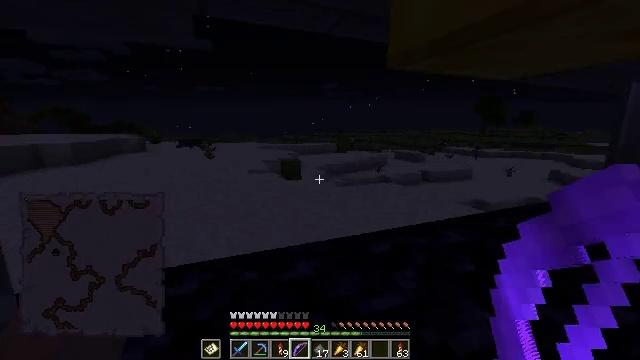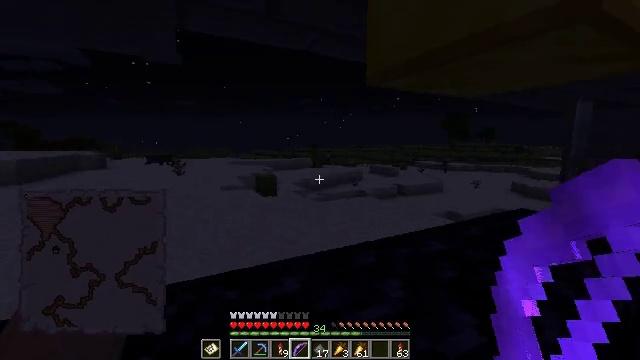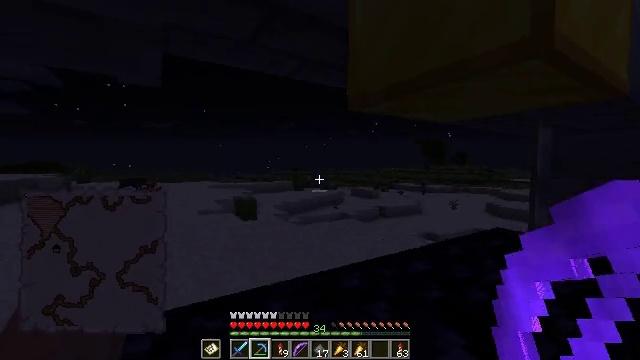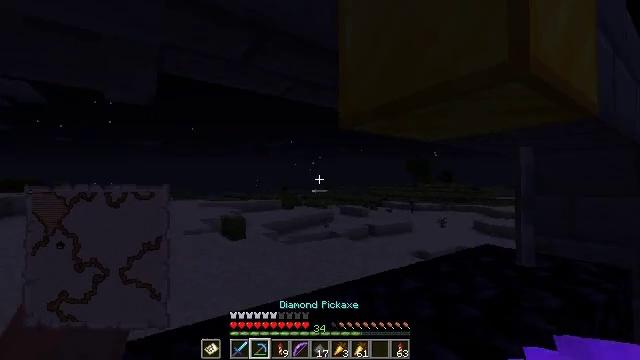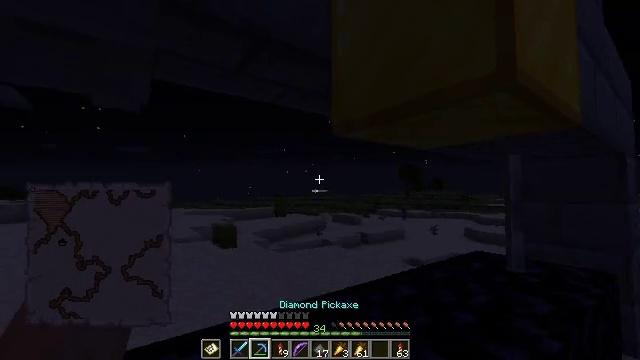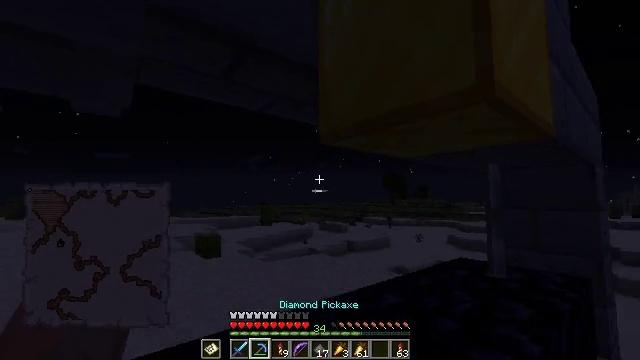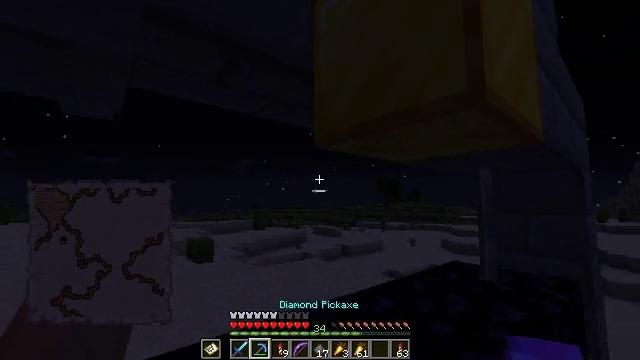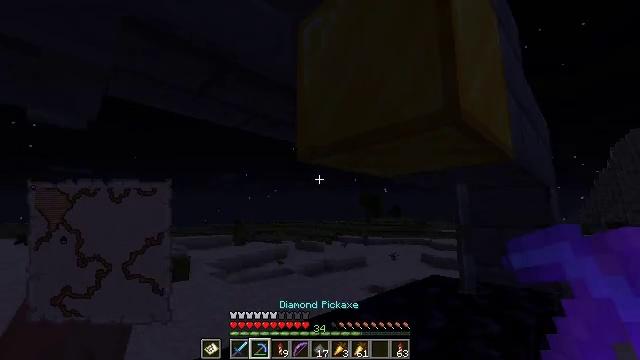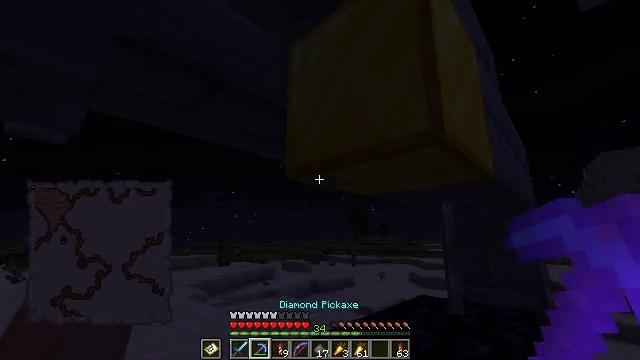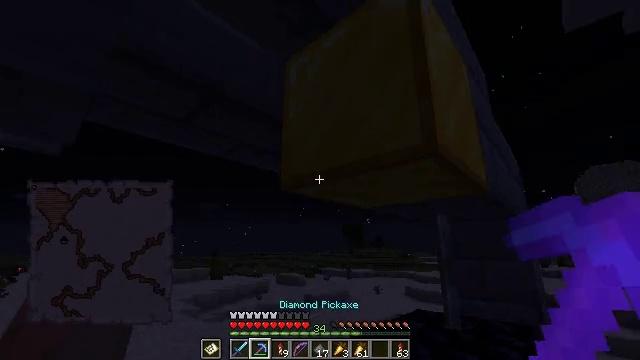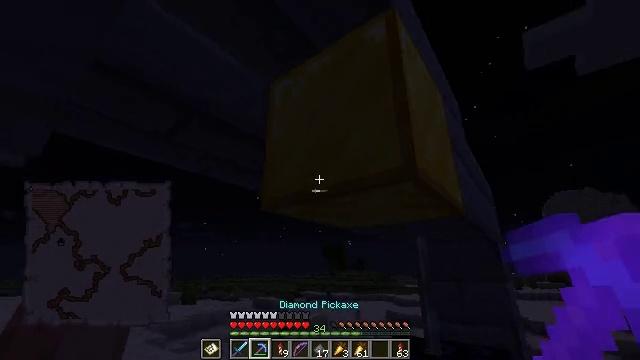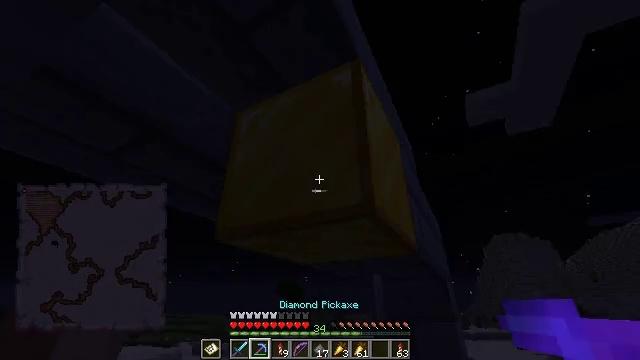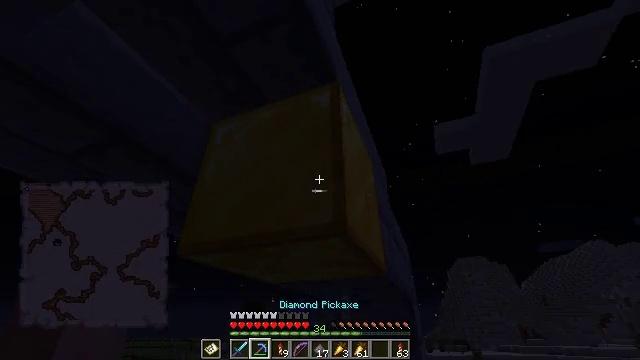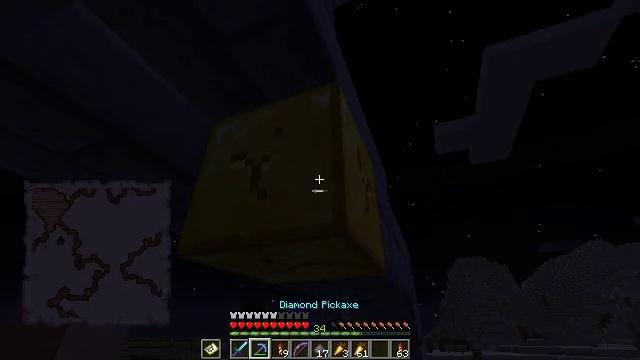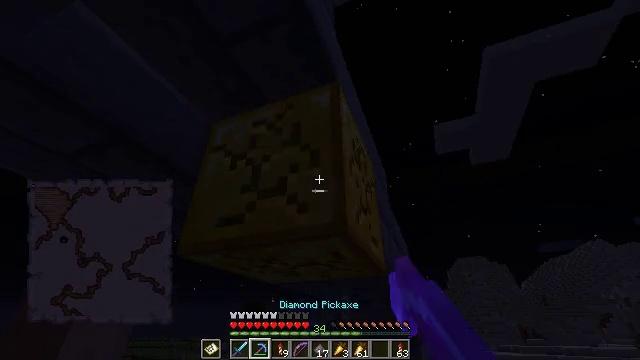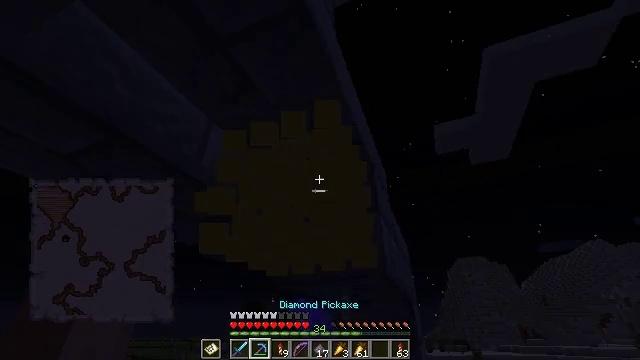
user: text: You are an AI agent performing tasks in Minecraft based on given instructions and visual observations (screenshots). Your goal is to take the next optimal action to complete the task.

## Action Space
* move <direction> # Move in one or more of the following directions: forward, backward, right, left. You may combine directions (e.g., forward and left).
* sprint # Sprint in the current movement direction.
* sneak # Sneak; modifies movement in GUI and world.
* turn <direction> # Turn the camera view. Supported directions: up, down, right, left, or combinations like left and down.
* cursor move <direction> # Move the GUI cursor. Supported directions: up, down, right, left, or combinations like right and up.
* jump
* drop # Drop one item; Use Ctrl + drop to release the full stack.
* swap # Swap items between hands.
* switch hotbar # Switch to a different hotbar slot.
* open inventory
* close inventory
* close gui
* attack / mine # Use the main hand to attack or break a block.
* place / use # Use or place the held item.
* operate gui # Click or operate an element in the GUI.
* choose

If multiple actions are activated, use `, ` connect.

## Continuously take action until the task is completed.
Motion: motion action
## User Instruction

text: Dig up the gold block to add to your inventory.
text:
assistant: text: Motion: turn right and up
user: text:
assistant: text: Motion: turn right and up, switch to hotbar 2
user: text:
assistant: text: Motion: turn right and up, switch to hotbar 2
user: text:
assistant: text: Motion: turn right and up, switch to hotbar 2
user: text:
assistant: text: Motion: turn right and up, switch to hotbar 2
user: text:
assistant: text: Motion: turn right
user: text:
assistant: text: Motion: turn right and up
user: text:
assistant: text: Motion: turn right and up
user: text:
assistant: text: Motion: turn right and up
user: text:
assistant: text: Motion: turn right and up
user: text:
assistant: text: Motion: turn right and up
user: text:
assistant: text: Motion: turn right and up
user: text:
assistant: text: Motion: attack / mine
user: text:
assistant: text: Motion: attack / mine
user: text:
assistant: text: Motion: attack / mine
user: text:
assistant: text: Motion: attack / mine
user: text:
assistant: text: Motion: attack / mine
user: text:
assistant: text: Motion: move forward
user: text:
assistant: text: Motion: move forward, turn left
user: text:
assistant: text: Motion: no_op